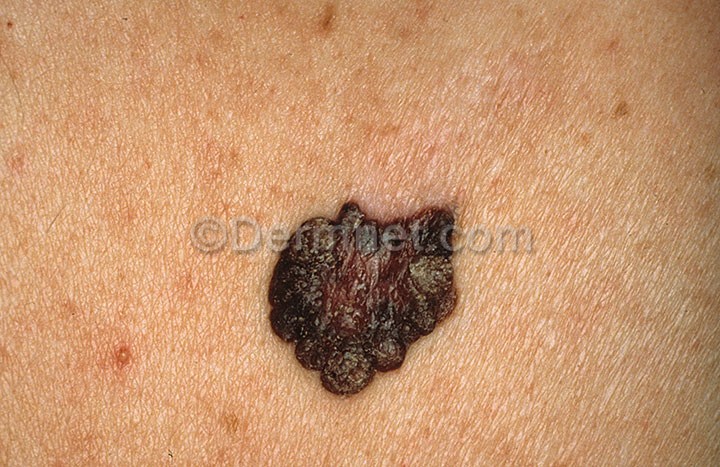
Disease: Melanoma Skin Cancer Nevi and Moles